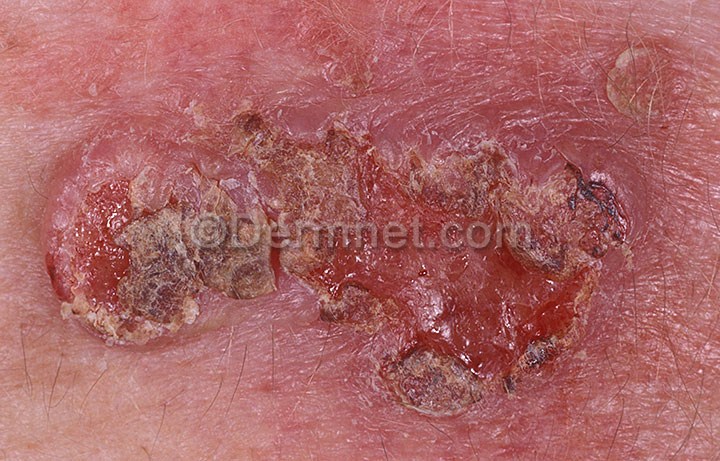
Disease: Actinic Keratosis Basal Cell Carcinoma and other Malignant Lesions